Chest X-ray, AP view. Patient: 24 years old, sex M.
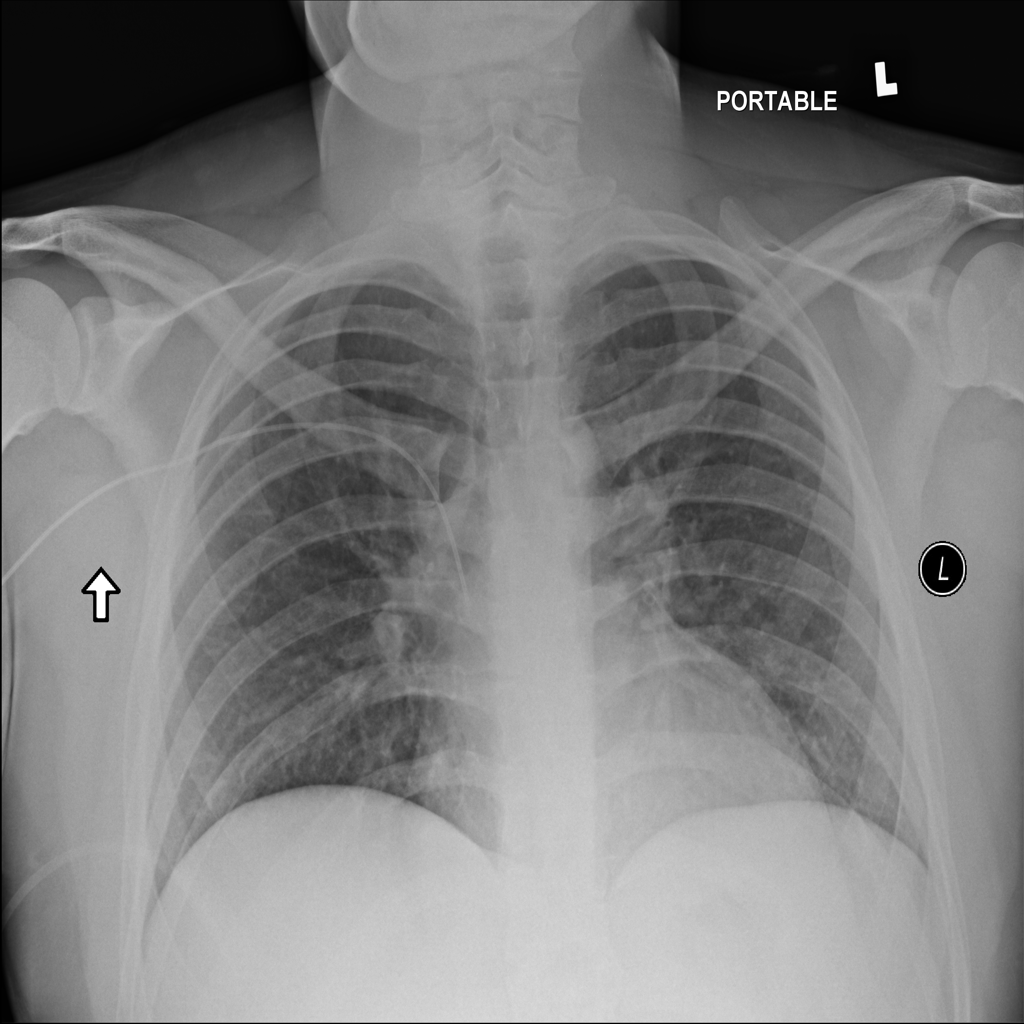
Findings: No Finding